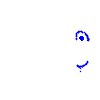
Particle: electron